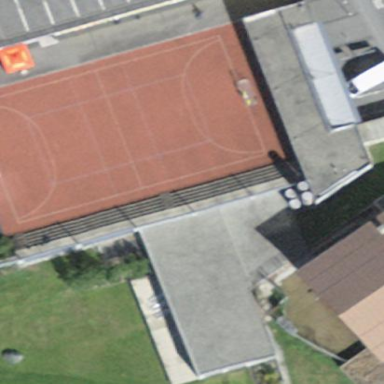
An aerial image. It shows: Building that is part of sports center dedicated to swimming activities.